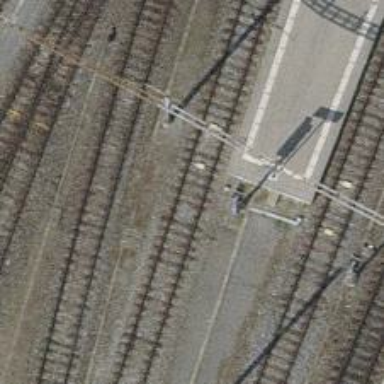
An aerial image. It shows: Railway signal.